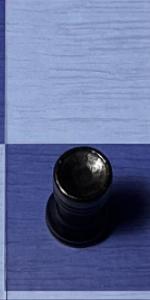
Label: Rook_Black